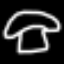
Label: mushroom